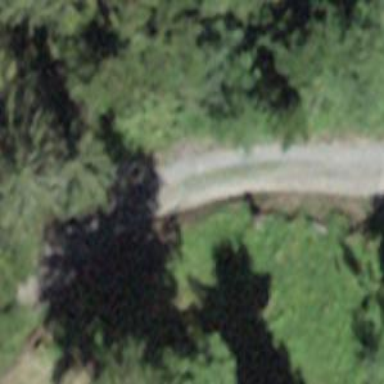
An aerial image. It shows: Unpaved track with grade2 quality type.